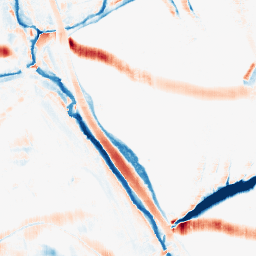
Category: morphological
Decomposition family: morphological_rect
Decomposition parameters: operation: average
width: 10
height: 20
Upsampling method: quartic
Upsampling parameters: scale: 8
Upsampling scale: 8